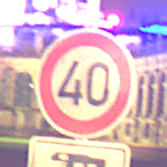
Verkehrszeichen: Geschwindigkeit40
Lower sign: HinweisDurchSinnbild23
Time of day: Night
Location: Outdoor (Urban)
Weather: Overcast
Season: NotSpecified
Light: Artificial